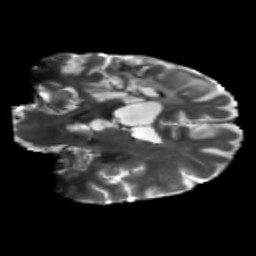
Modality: T2w
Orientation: coronal
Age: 60
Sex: male
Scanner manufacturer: siemens
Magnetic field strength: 3 T
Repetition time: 5.47 s
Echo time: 0.0854 s